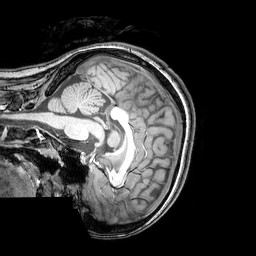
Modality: T1w
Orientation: sagittal
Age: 25
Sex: female
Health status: healthy
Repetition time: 0.081 s
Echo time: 0.037 s